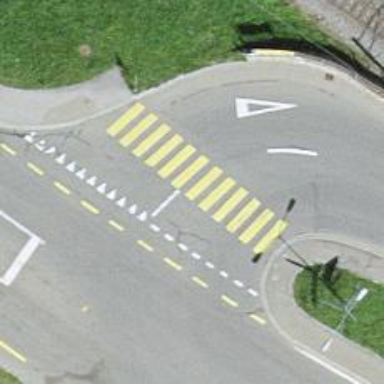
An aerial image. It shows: Crossing on the road.